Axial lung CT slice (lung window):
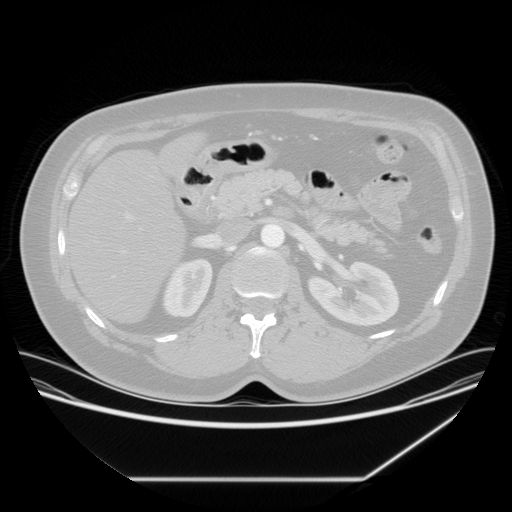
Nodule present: no